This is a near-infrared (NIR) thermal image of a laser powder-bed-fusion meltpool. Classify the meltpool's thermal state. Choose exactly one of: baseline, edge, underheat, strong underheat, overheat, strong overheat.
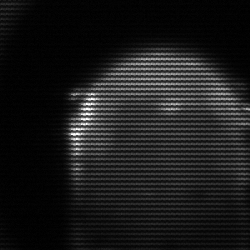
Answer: edge